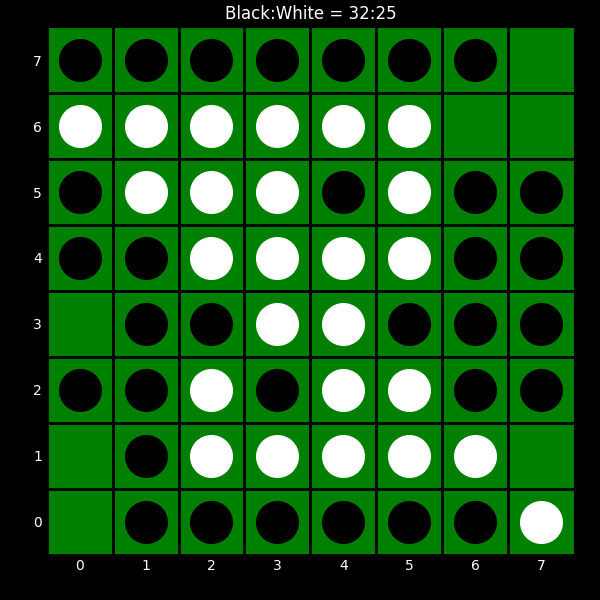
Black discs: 32
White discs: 25